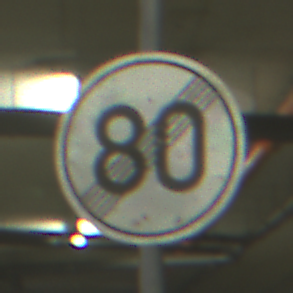
Verkehrszeichen: EndeGeschwindigkeit80
Umgebung: Indoor, Special
Tageszeit: NotSpecified
Wetter: NotSpecified
Licht: Artificial
Jahreszeit: NotSpecified
Kontrast: HighContrast